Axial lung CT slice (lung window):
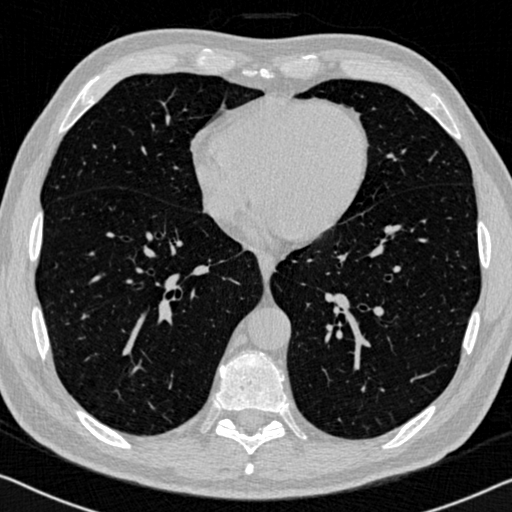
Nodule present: no